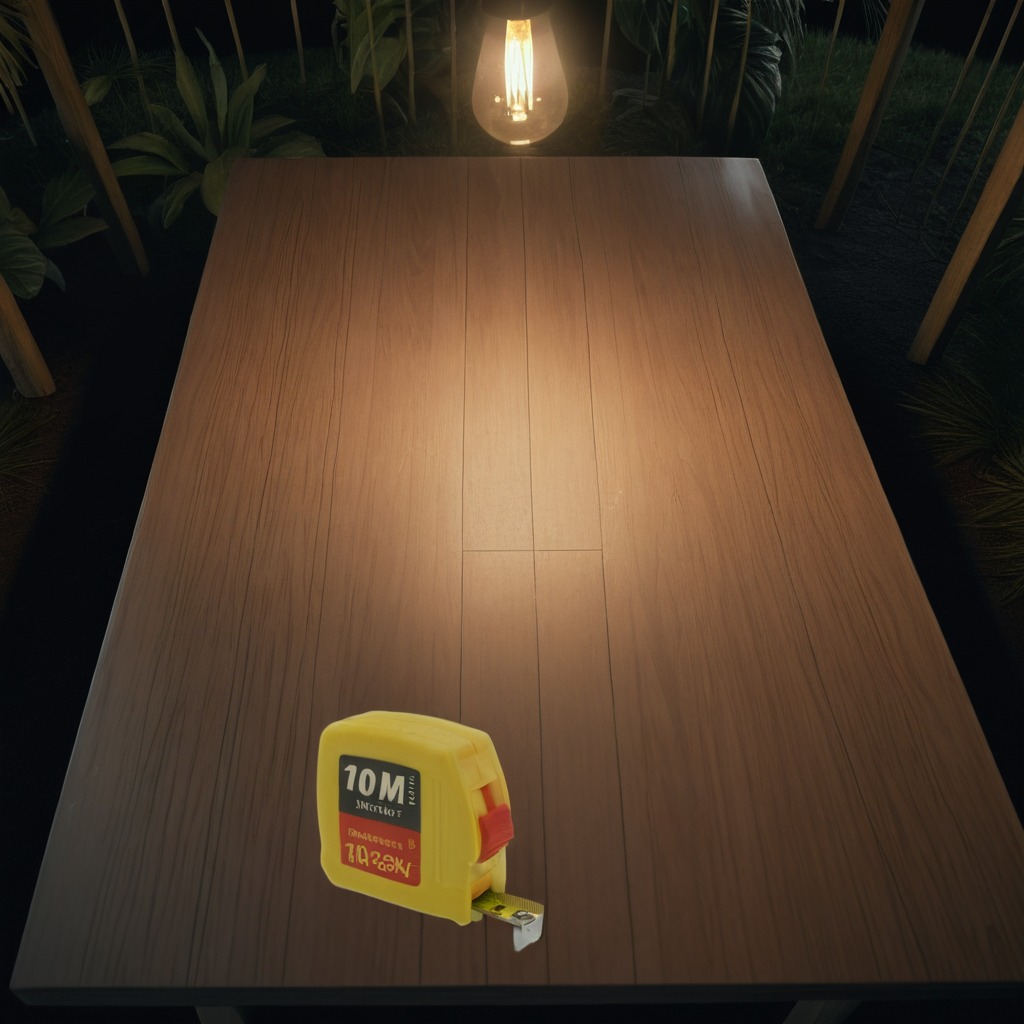
A measuring tape is lying on the wooden table.